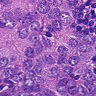
Metastatic tissue present: yes